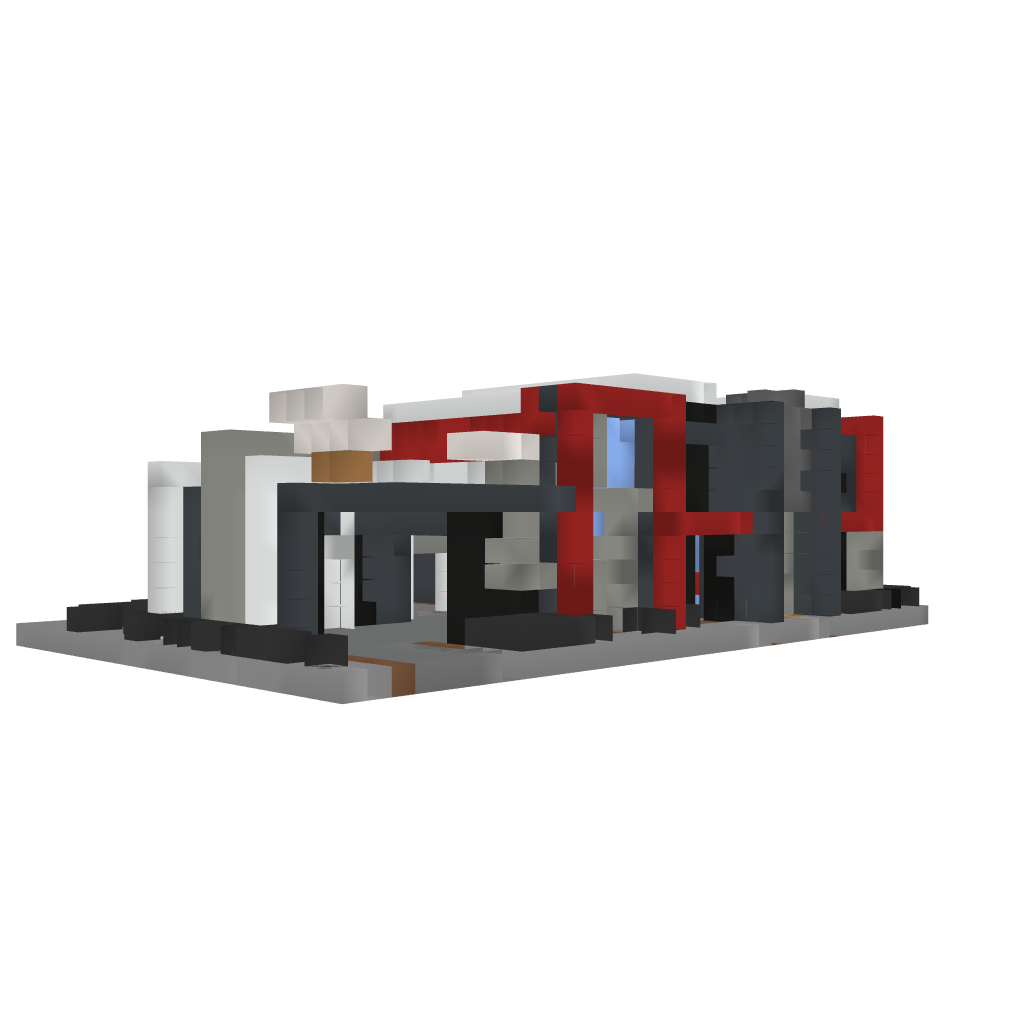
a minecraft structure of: Ultra Modern Spawn By Areoki